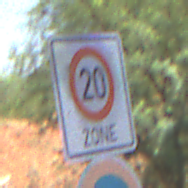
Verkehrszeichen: BeginnZone20
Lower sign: EingeschraenktesHalteverbot
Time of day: Midday
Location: Roofed (Underpass)
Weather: Clear
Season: NotSpecified
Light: Natural